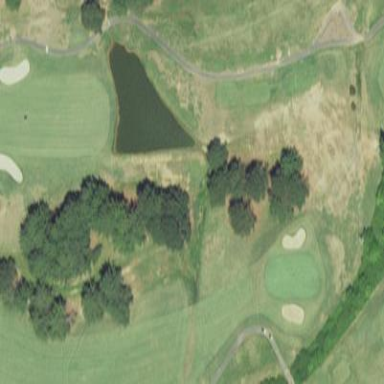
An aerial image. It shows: Scenic golf fairway.